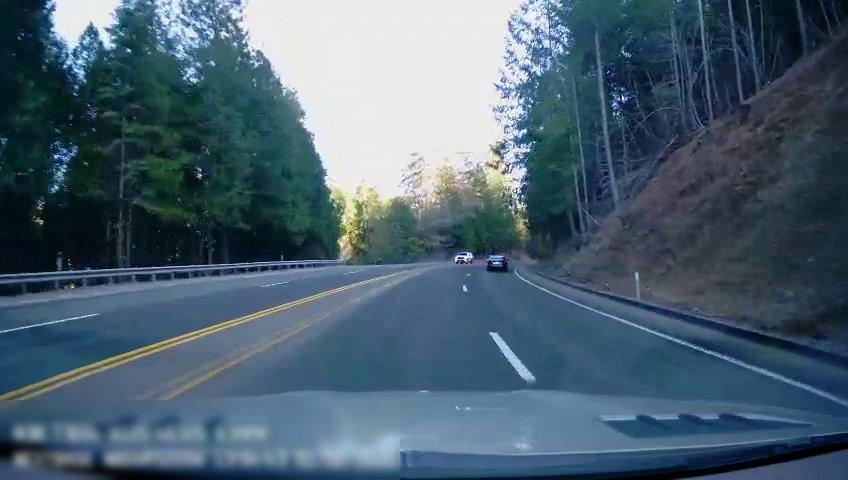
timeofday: Day
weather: Sunny
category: Drivable Space
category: Vehicles | Car
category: Vehicles | SUV
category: Lanes | Opposite Lane
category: Lanes | Alternate Lane
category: Lanes | Current Lane
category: Lanes | Opposite Lane
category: Lanes | Current Lane
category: Lanes | Alternate Lane
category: Lanes | Opposite Lane